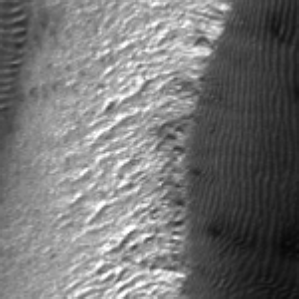
Label: frost